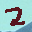
Label: 2